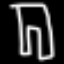
Label: pants